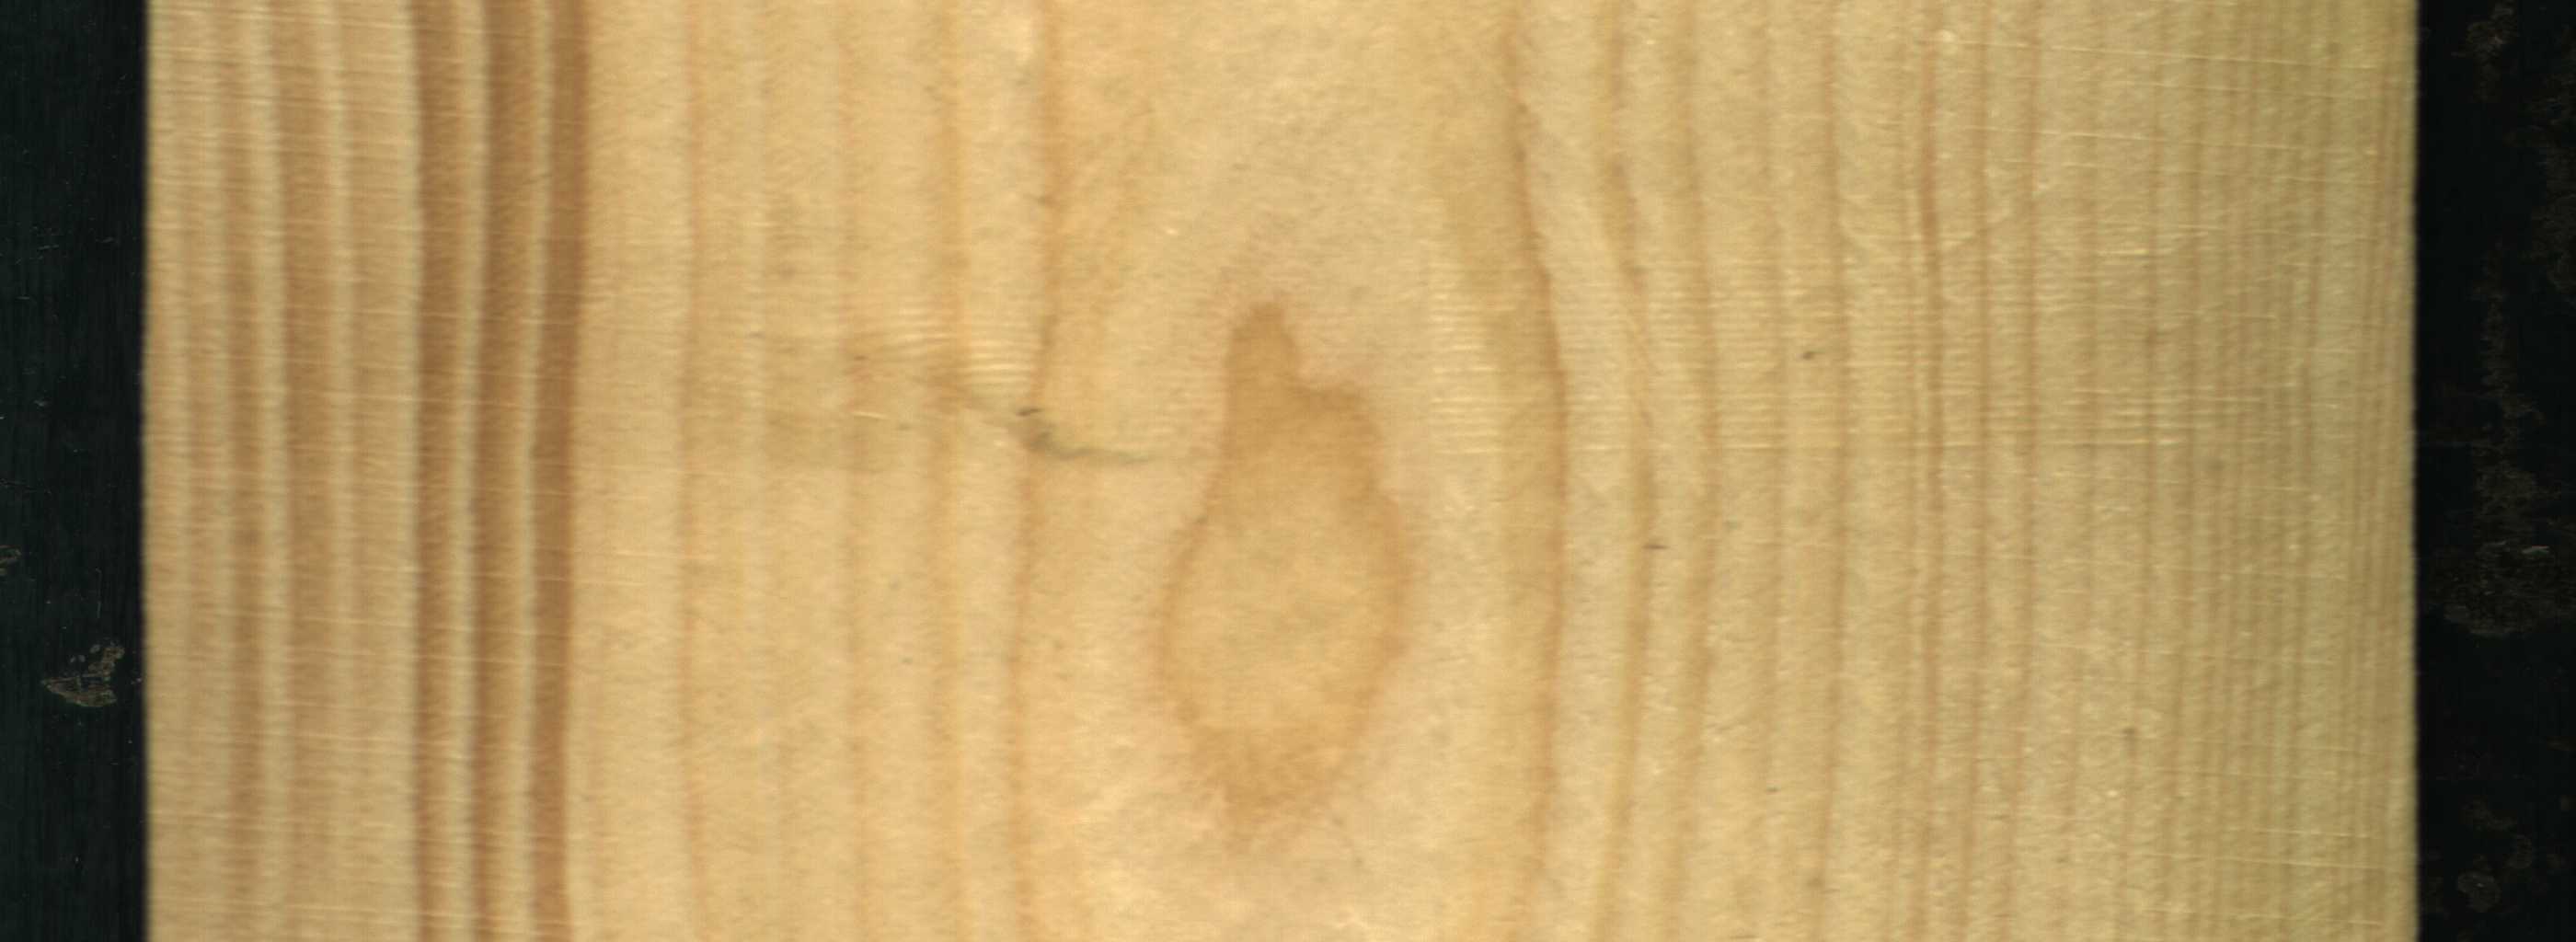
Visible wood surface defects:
Quartzity